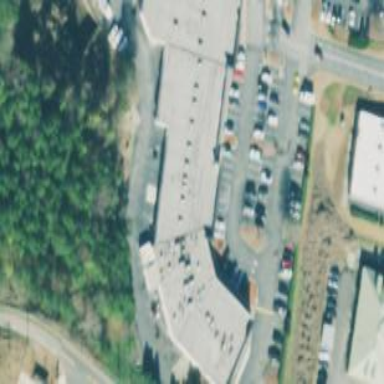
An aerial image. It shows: Retail building.